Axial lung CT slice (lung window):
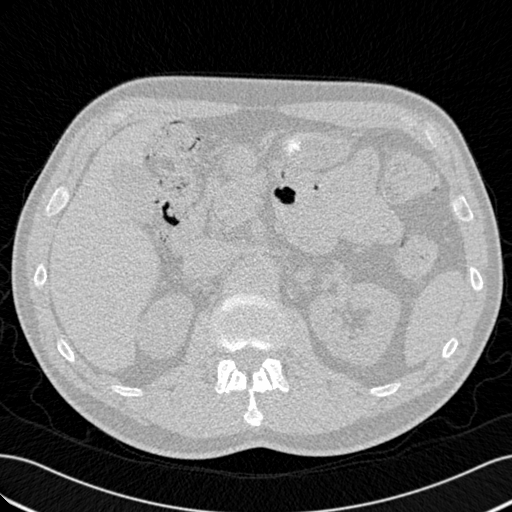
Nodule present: no